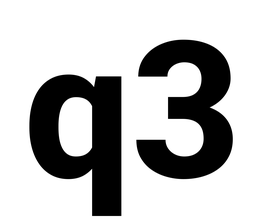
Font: Roboto_ExtraBold